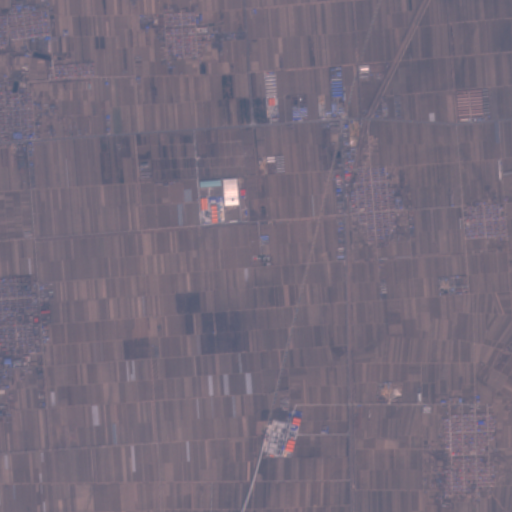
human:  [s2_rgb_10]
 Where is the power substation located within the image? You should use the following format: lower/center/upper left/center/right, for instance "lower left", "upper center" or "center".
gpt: The power substation is located in the upper left of the image.
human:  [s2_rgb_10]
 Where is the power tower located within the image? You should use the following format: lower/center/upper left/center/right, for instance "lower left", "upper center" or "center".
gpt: The power tower is located in the lower left of the image.
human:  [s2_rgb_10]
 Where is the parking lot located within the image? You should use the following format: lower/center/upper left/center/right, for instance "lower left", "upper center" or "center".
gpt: There is no parking lot in the image.